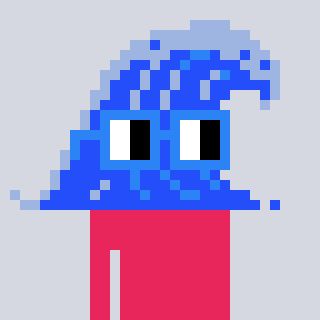
a pixel art character with square blue glasses, a wave-shaped head and a redpinkish-colored body on a cool background